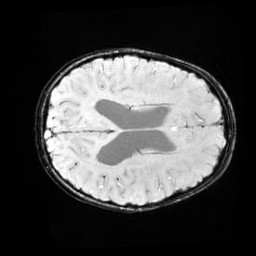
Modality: SWI
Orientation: axial
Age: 9
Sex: female
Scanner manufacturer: siemens
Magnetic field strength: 3 T
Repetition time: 0.027 s
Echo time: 0.02 s